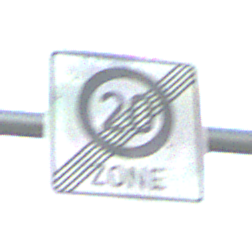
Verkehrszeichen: EndeZone20
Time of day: SunriseSunset
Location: Outdoor (RoadRail)
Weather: PartlyCloudy
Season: NotSpecified
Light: Natural